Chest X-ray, AP view. Patient: 64 years old, sex M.
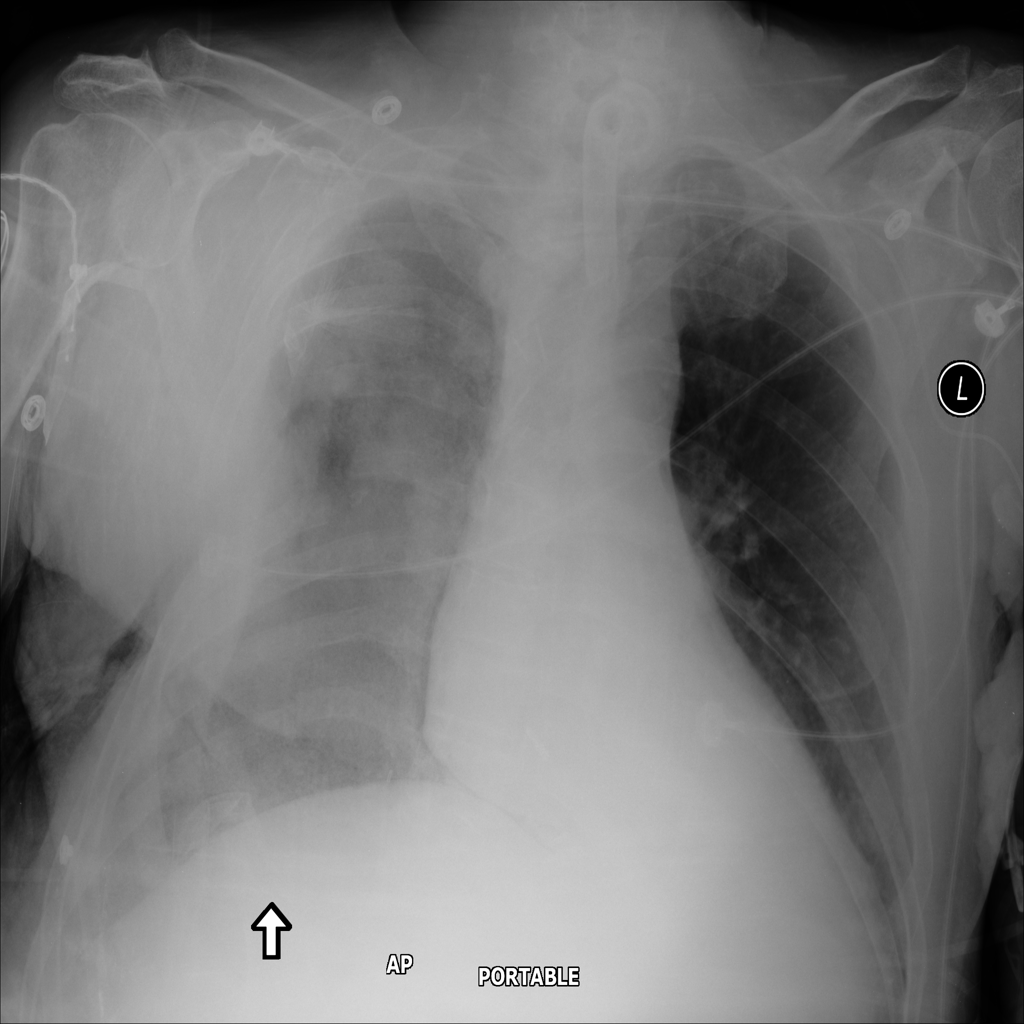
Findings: Edema